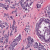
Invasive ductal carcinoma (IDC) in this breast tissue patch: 1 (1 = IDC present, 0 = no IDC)